Field crop: maize
Growth stage: 1
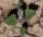
Species: chenopodium